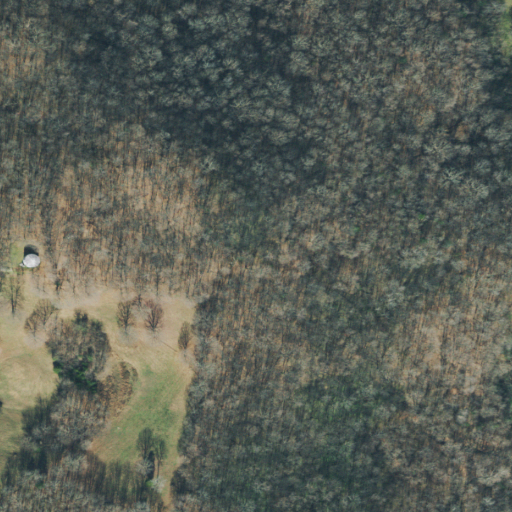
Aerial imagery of mountain in Tennessee named Mount Ida containing deciduous forest, mixed forest, pasture, open development, and shrub